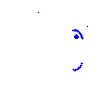
Particle: kaon